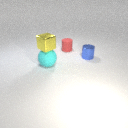
small red rubber cylinder behind small blue metal cylinder